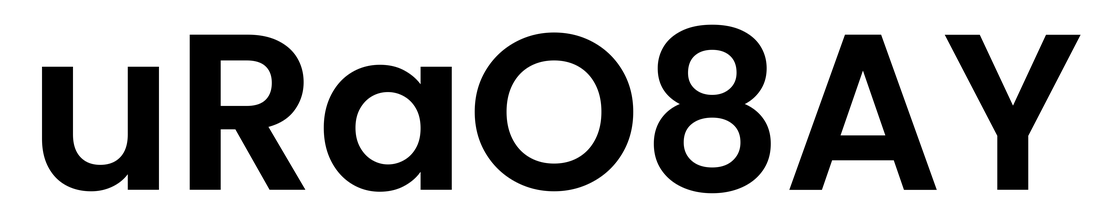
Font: Poppins-SemiBold